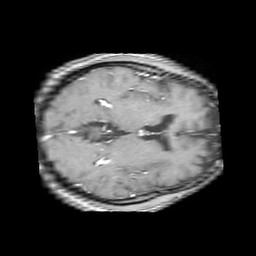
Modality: T1w
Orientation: axial
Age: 75
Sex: male
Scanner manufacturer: philips
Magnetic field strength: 1.5 T
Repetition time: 0.1945 s
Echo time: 0.001889 s